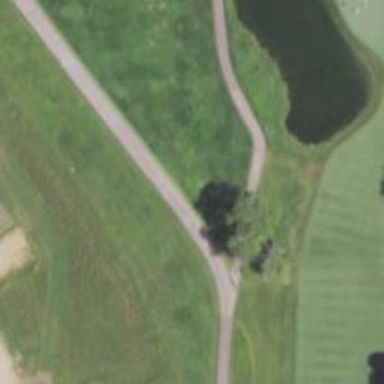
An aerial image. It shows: Service road used as golf cart path.